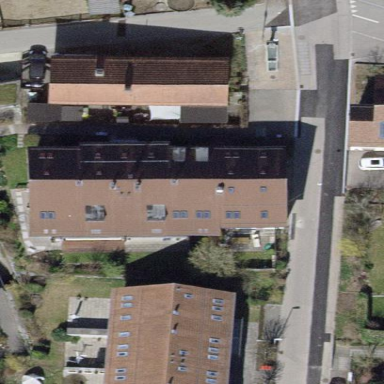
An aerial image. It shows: Building with tiled roof.